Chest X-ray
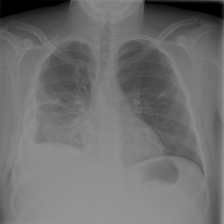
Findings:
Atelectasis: positive
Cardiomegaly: negative
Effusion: negative
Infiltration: negative
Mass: negative
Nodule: negative
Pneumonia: negative
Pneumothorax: negative
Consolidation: negative
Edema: negative
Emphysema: negative
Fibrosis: negative
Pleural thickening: negative
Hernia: negative